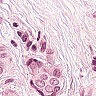
Metastatic tissue present: yes